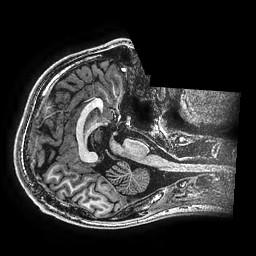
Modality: T1w
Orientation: axial
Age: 16
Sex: male
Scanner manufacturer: ge
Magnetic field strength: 3 T
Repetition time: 0.00766 s
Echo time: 0.003476 s